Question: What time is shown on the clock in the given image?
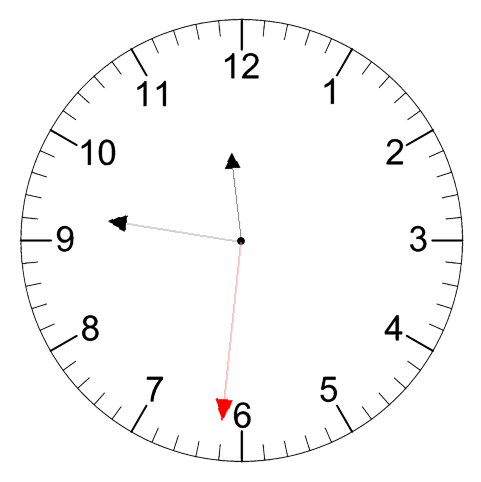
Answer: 11:46:31